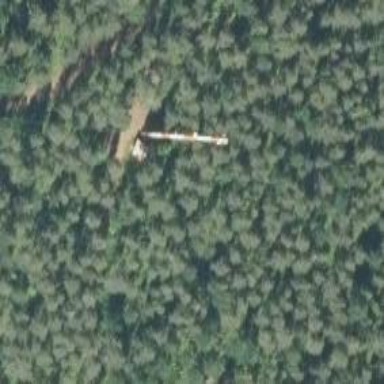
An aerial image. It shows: Communication mast tower.